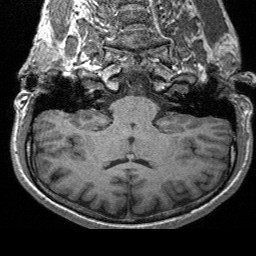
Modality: T1w
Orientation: sagittal